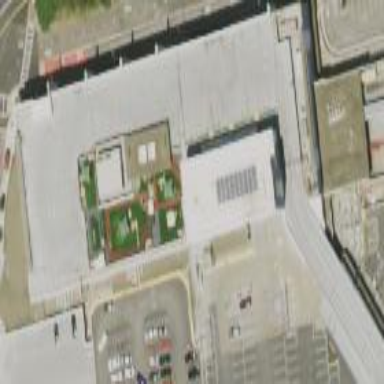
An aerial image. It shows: Mall building.